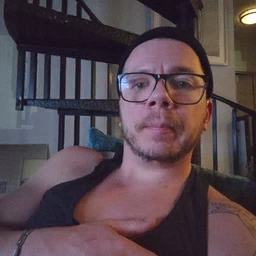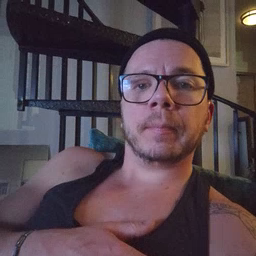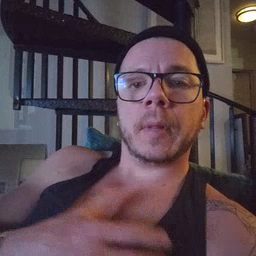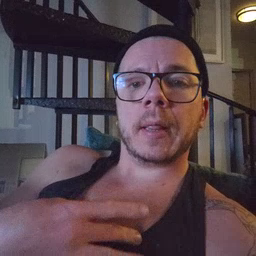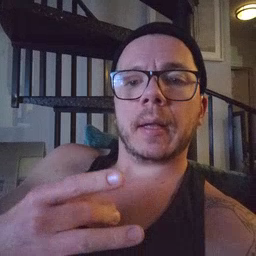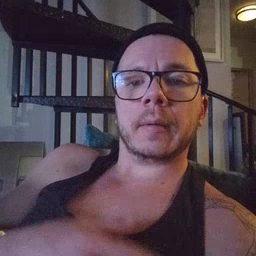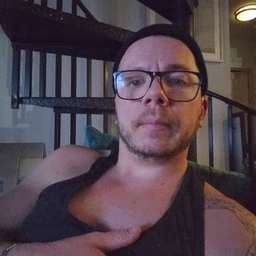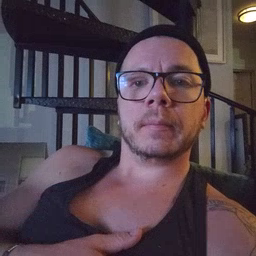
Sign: like